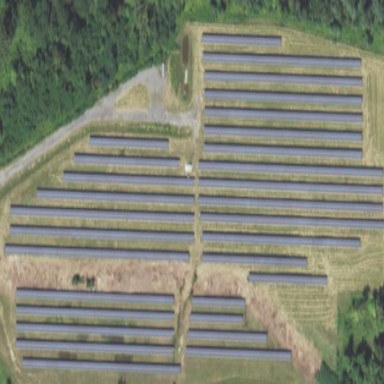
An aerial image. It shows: Solar power plant utilizing photovoltaic technology to generate electricity.